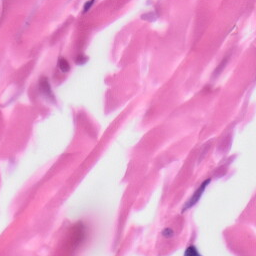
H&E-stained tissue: Skin